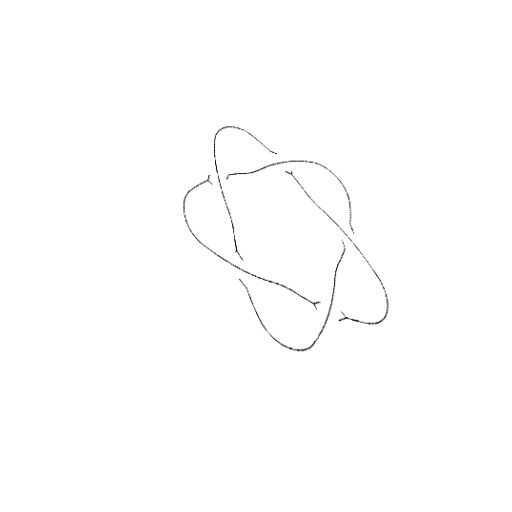
Crossing number: 5